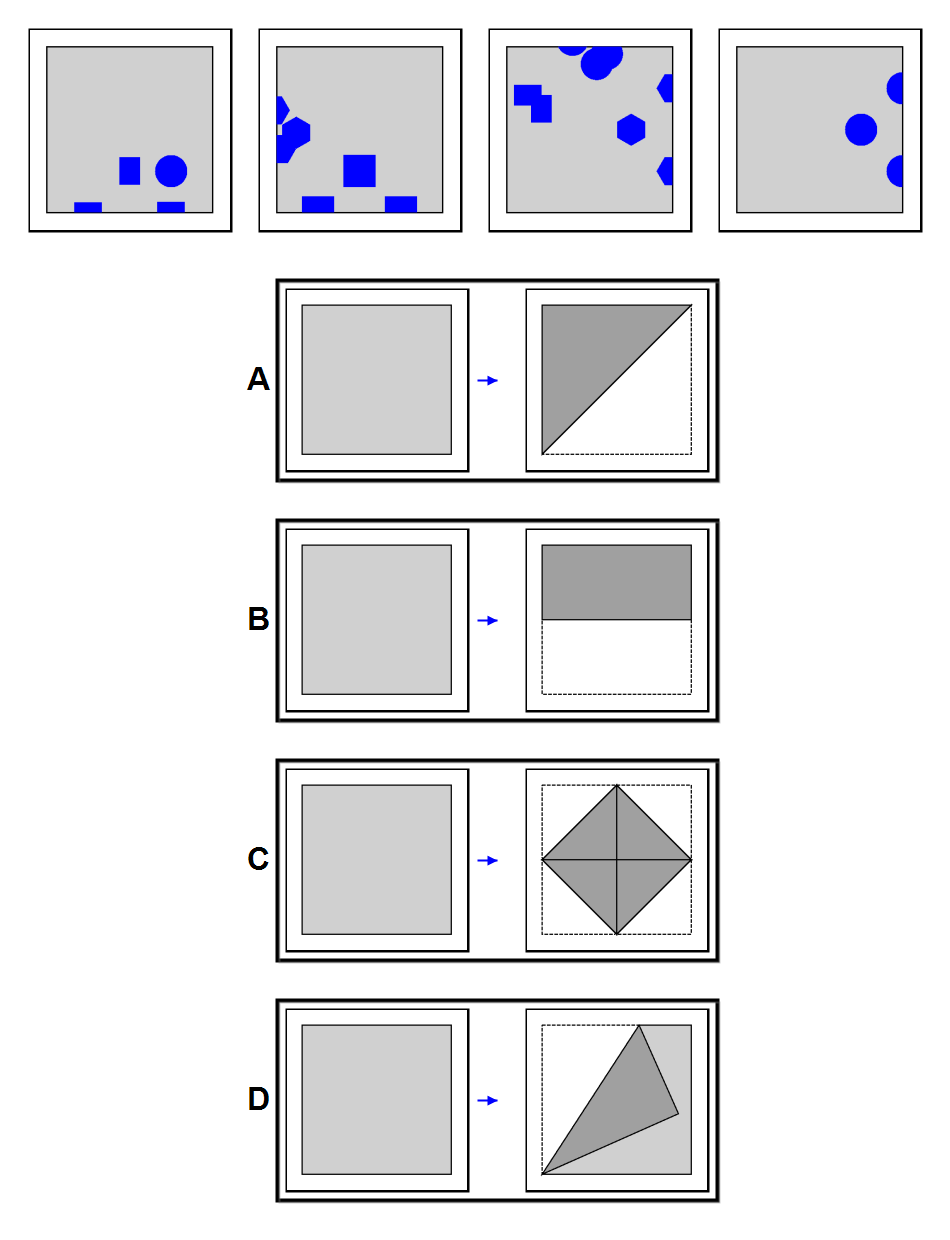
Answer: C